Field crop: maize
Growth stage: 2
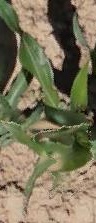
Species: maize